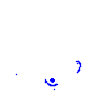
Particle: pion